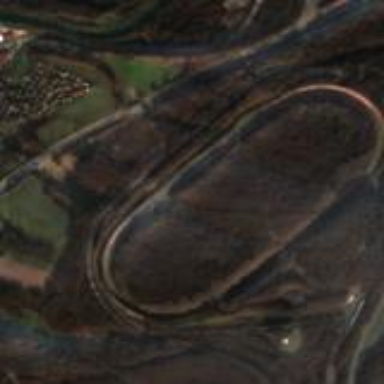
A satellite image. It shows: Motor sport raceway.